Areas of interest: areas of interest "Transportation stations"
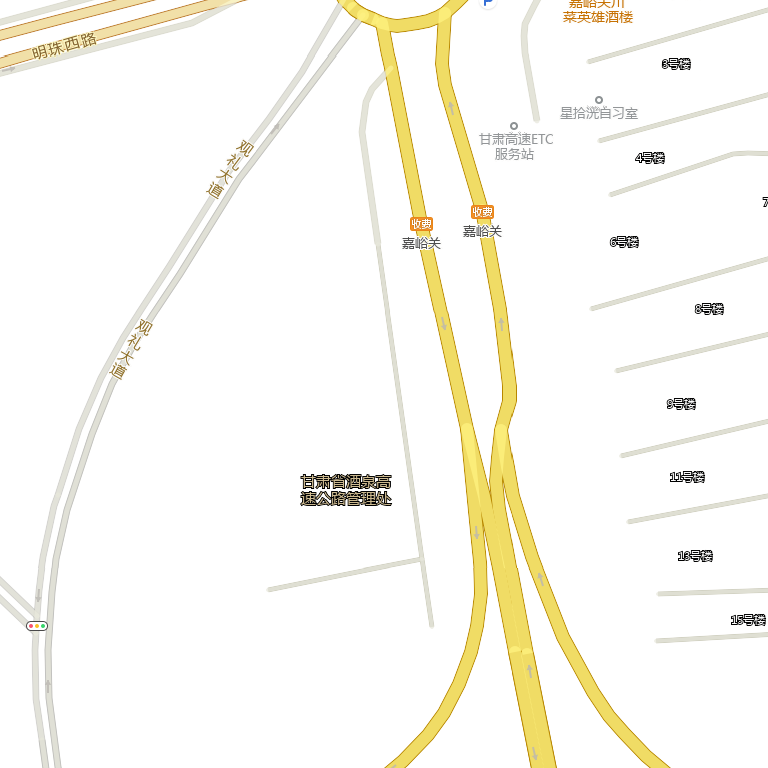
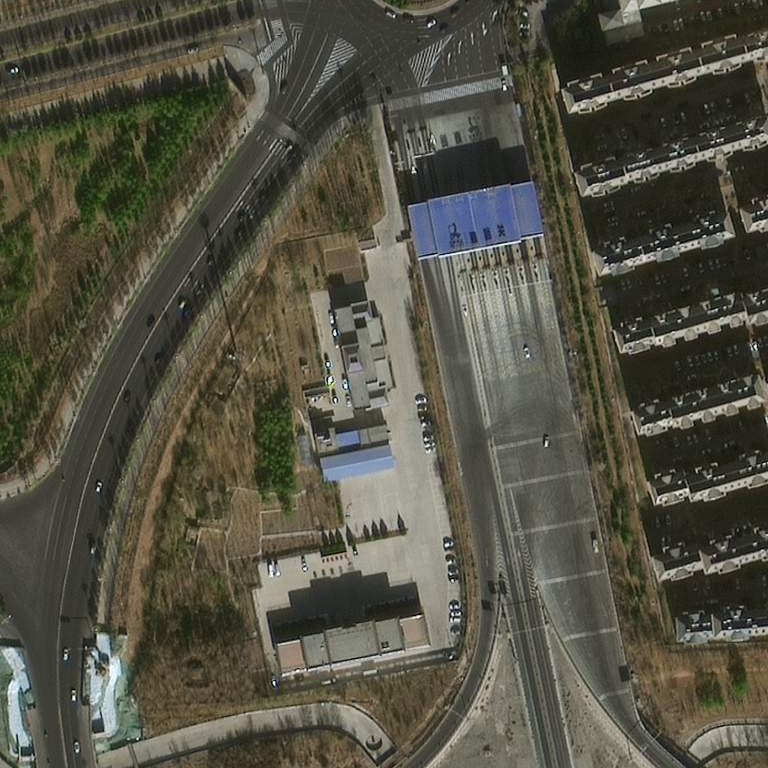